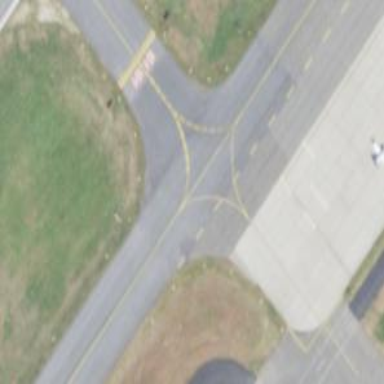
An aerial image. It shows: View of taxiway at the airport.